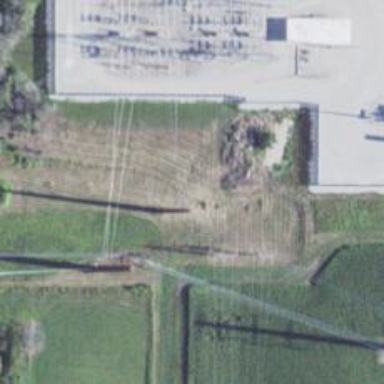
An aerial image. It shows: Power tower.